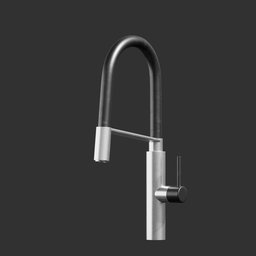
Label: appliances